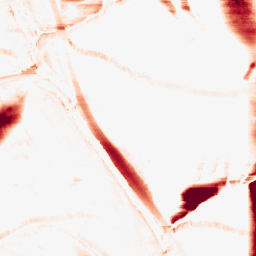
Category: morphological
Decomposition family: morphological_rect
Decomposition parameters: operation: opening
width: 50
height: 10
Upsampling method: bspline
Upsampling parameters: scale: 8
Upsampling scale: 8